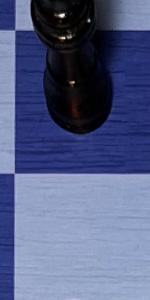
Label: Empty